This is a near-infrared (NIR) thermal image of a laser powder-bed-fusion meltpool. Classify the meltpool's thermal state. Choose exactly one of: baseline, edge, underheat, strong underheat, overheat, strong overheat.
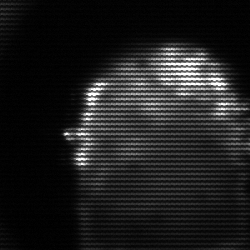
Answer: baseline